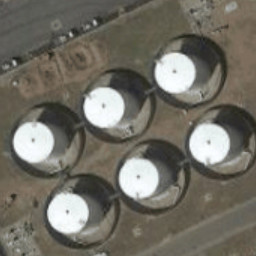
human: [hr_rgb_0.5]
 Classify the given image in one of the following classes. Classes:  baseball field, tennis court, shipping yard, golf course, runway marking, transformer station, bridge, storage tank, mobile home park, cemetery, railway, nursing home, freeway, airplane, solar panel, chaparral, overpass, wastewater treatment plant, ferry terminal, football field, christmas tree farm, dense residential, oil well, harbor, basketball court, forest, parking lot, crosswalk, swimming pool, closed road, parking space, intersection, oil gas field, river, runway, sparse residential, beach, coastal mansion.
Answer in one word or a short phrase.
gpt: storage tank